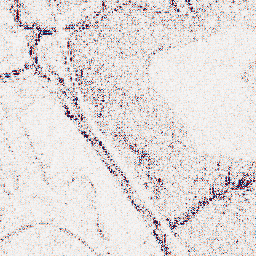
Category: wavelet
Decomposition family: wavelet_reverse_biorthogonal
Decomposition parameters: wavelet: rbio2.4
level: 1
Upsampling method: lanczos
Upsampling parameters: scale: 2
Upsampling scale: 2